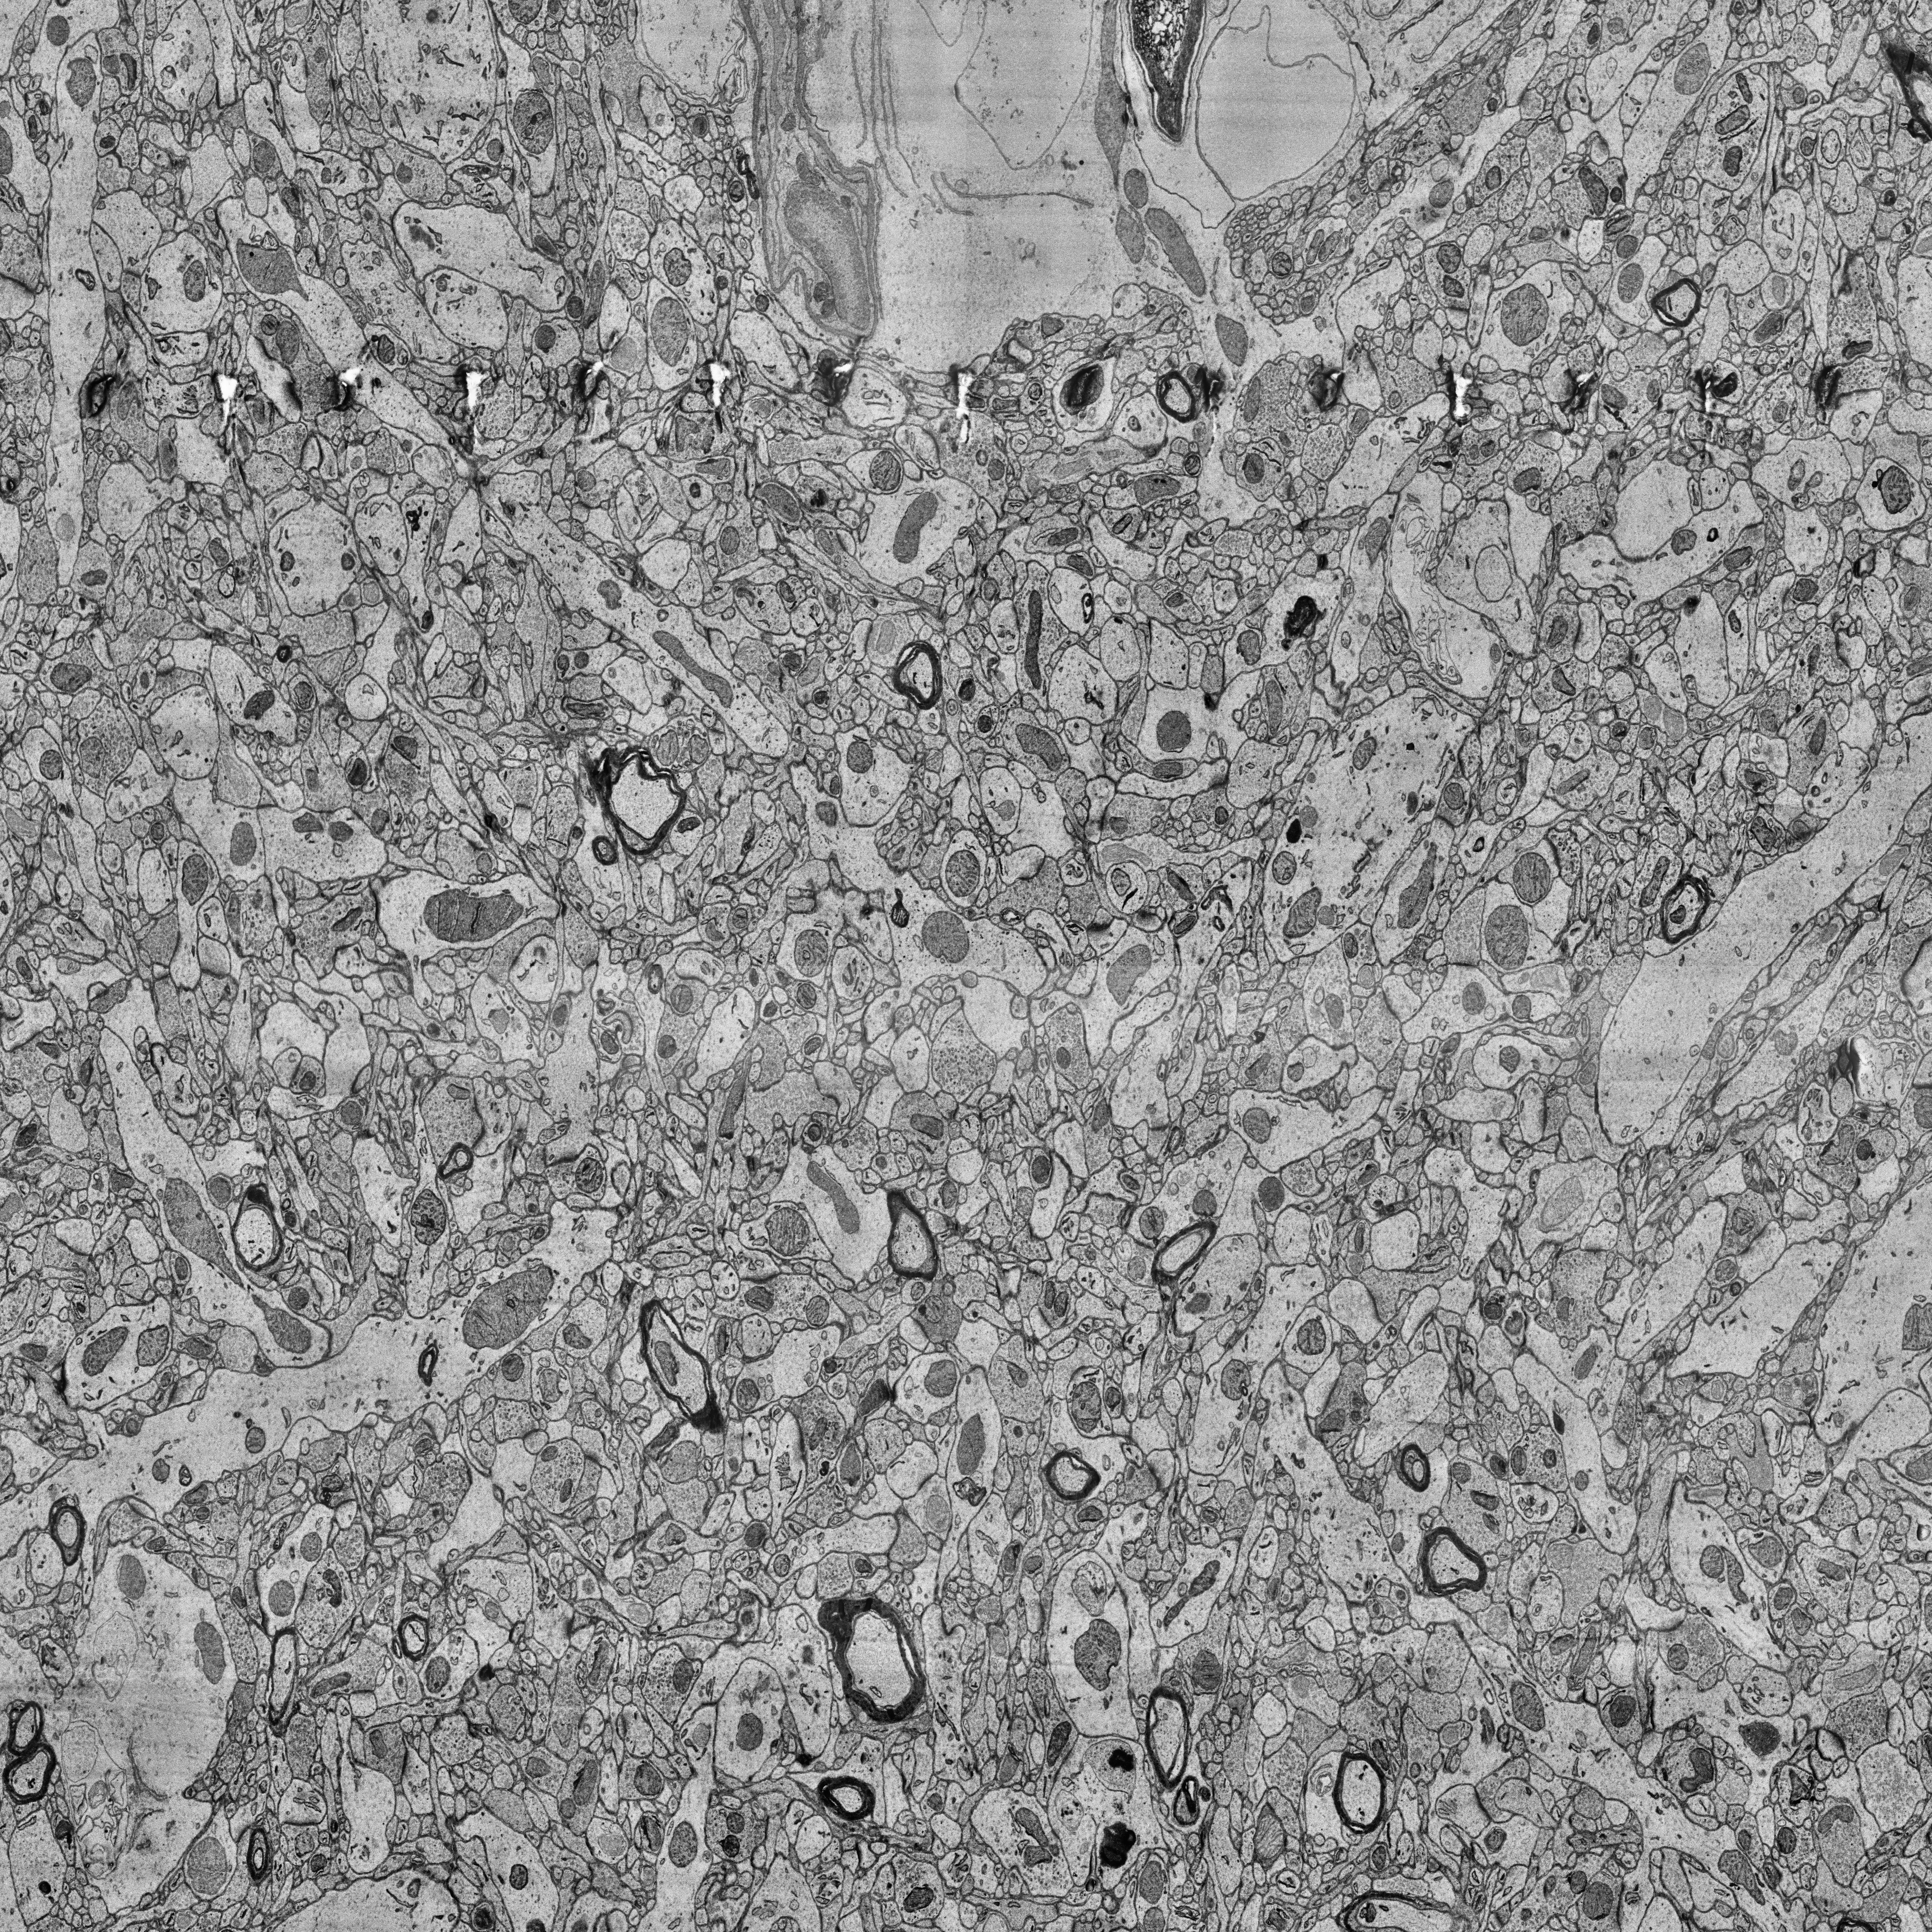
Electron microscopy slice of human cortex tissue
Slice depth (z): 24
Mitochondria instances in slice: 518